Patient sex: M
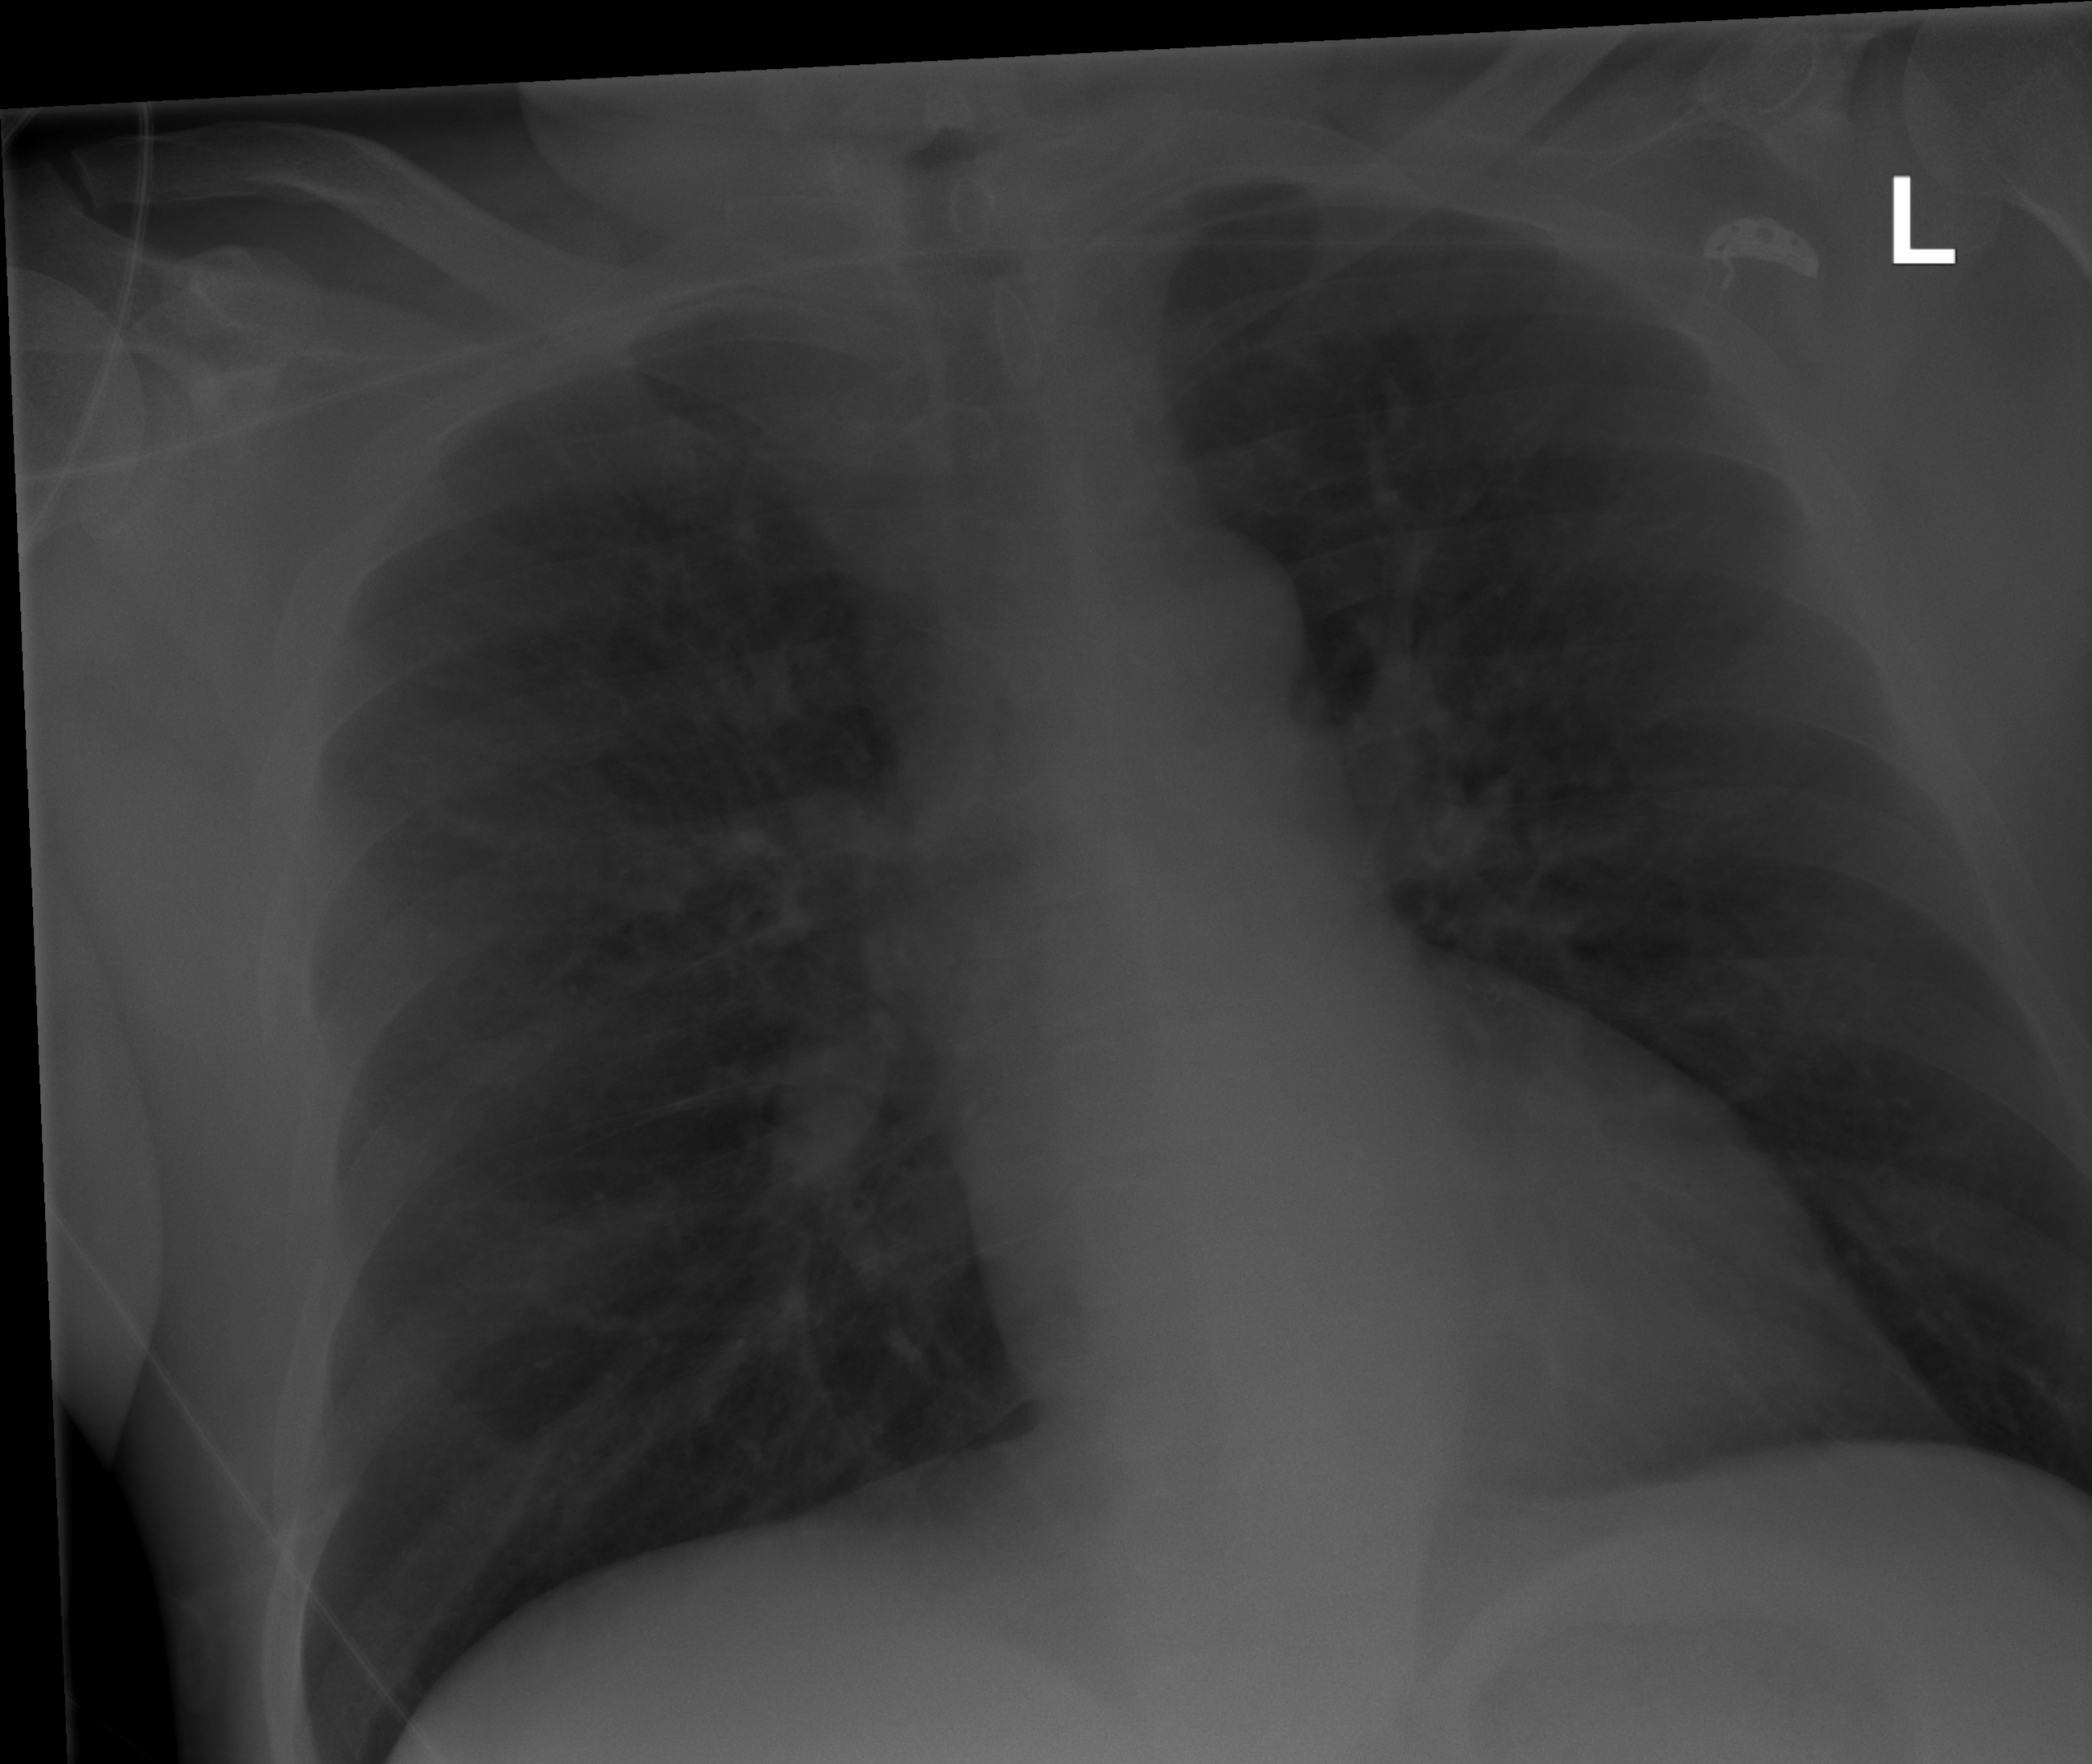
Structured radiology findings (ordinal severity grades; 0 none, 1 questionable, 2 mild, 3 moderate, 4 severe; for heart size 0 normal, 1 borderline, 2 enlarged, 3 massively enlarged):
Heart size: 0
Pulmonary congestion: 0
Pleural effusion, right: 0
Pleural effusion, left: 0
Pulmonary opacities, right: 0
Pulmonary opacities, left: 0
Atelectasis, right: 1
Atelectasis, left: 2